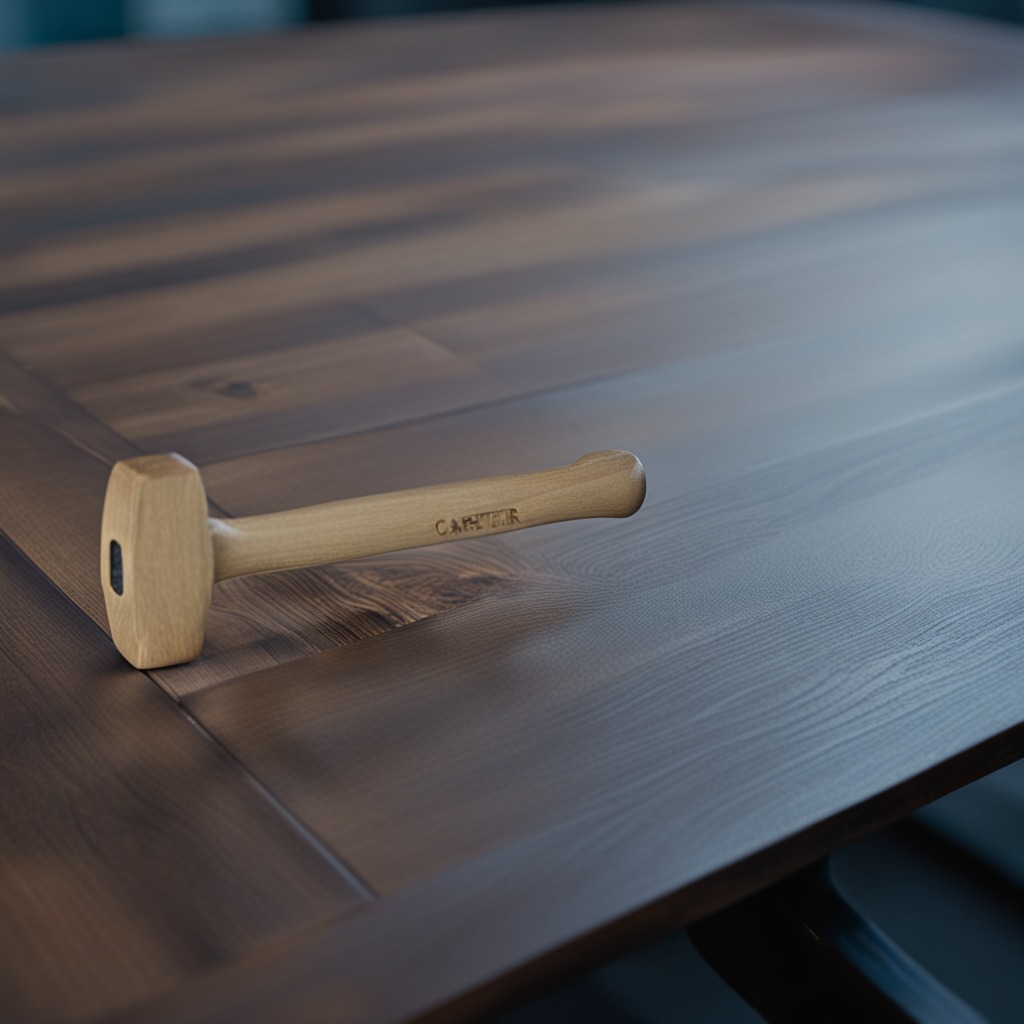
A hammer lies on the table in the garage at twilight.